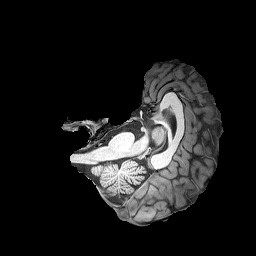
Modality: T1w
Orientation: axial
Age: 46
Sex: male
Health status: healthy